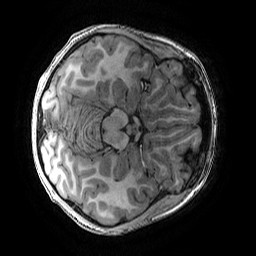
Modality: T1w
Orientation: axial
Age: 10
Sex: female
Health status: ill
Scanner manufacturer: ge
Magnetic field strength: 3 T
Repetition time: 0.007664 s
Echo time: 0.00342 s